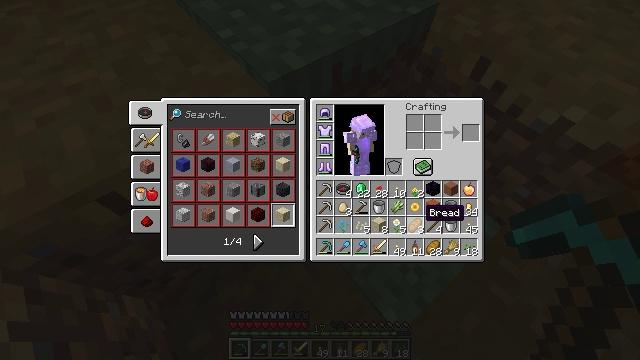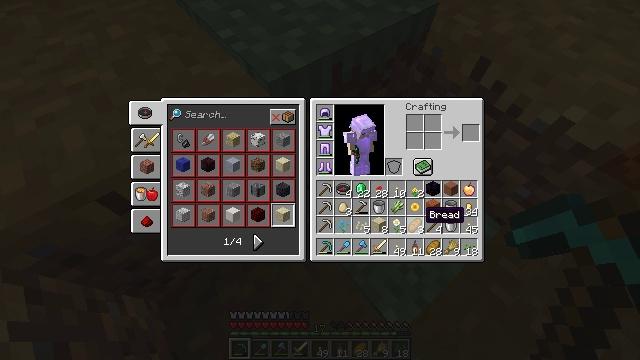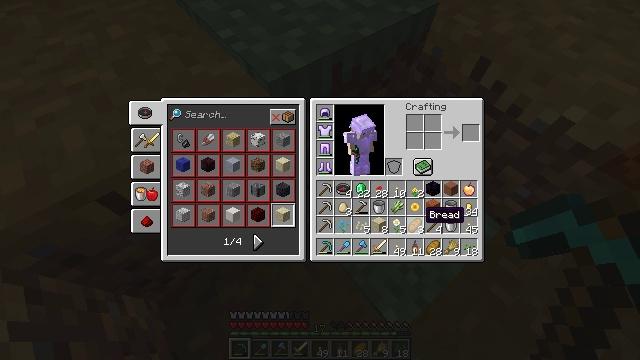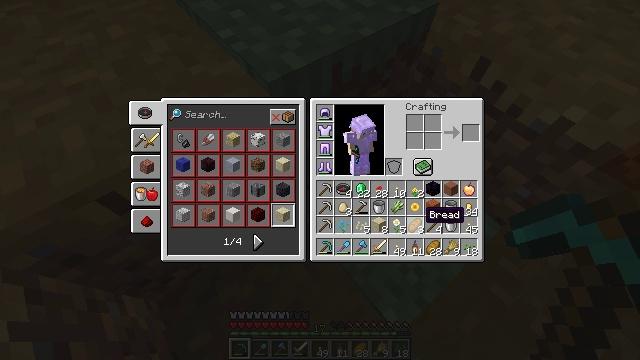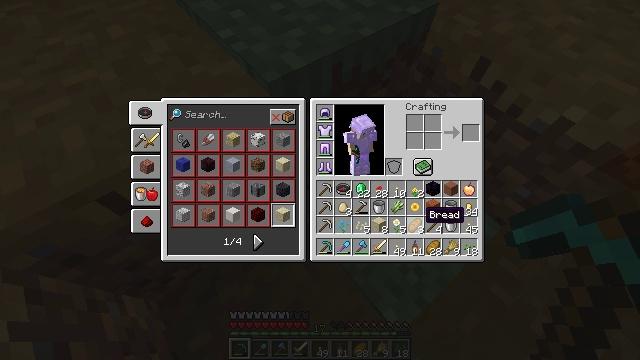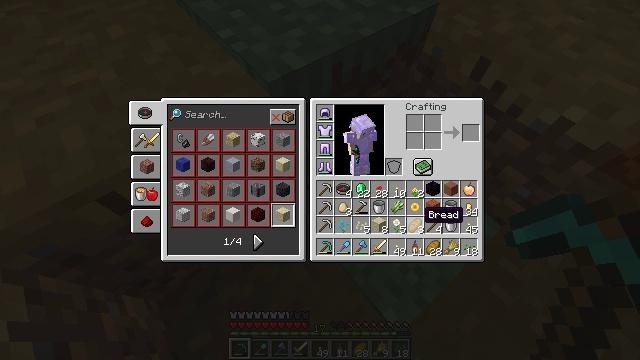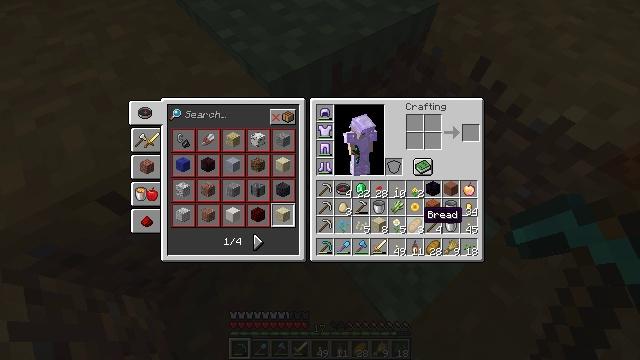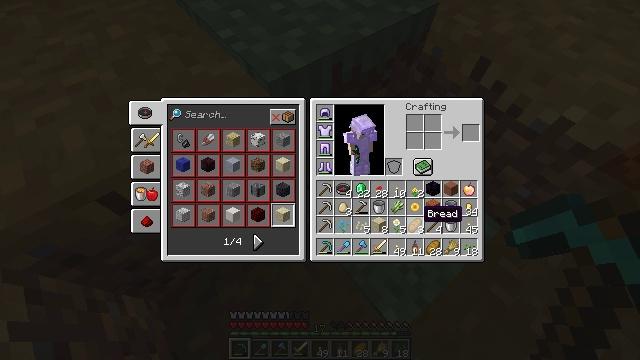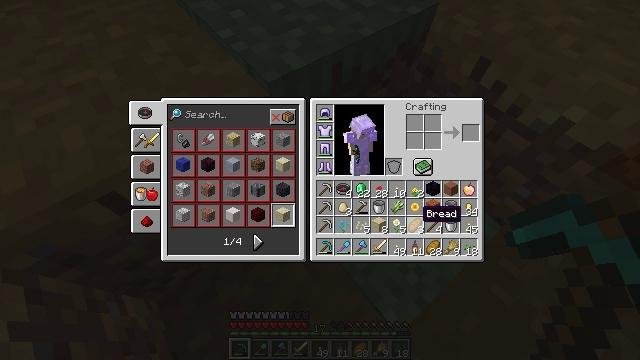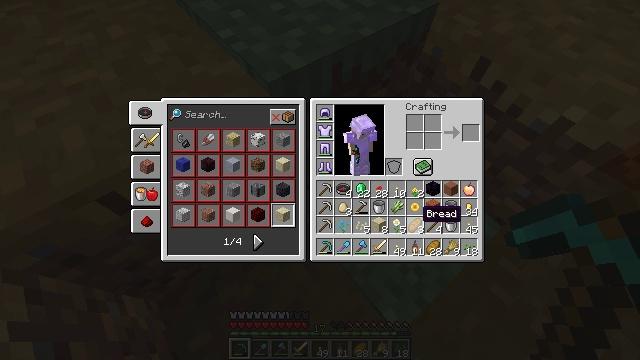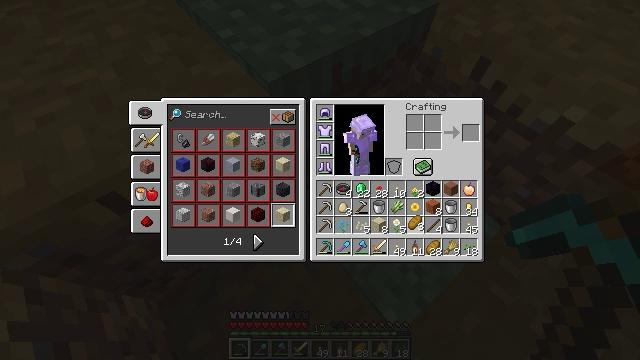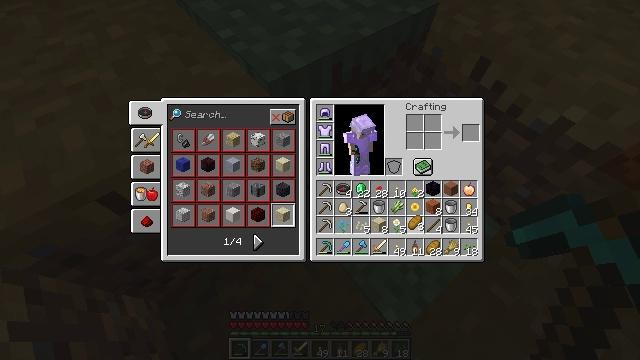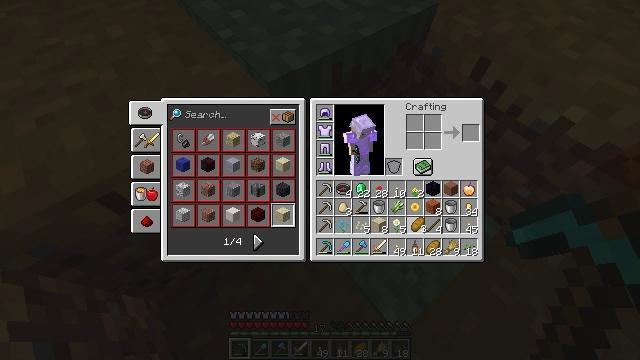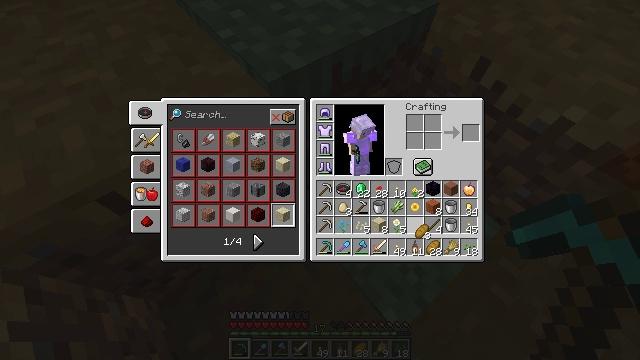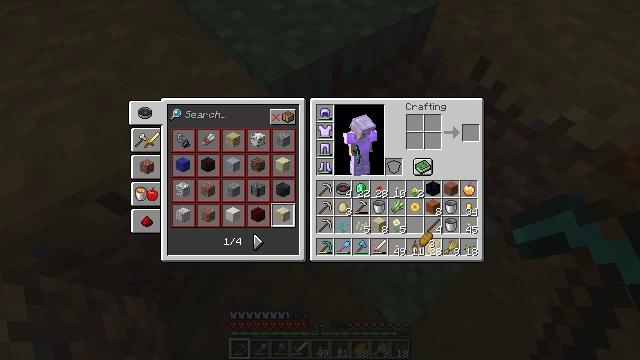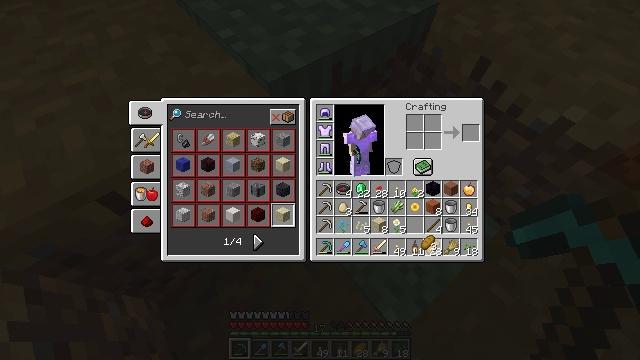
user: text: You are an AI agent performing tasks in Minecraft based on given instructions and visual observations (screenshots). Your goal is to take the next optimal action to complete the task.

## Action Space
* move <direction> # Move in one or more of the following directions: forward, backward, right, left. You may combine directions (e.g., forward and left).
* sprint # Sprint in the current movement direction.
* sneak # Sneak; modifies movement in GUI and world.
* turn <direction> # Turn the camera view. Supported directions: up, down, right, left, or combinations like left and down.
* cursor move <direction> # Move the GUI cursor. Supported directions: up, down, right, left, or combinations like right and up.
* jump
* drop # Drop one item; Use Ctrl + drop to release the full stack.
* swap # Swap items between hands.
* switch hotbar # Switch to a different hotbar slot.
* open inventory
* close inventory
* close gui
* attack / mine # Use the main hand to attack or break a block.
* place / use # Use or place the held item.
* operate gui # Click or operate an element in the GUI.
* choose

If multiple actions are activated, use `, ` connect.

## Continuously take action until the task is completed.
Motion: motion action
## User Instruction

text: Collect the pumpkin by holding left button.
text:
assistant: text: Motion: no_op
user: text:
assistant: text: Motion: no_op
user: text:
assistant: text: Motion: no_op
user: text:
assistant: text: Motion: no_op
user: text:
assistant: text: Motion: no_op
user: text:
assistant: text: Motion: no_op
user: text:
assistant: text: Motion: no_op
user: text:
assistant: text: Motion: no_op
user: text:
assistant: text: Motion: no_op
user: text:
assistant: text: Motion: operate gui
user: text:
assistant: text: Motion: operate gui
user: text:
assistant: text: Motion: no_op
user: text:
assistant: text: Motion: cursor move down
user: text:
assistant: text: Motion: cursor move down
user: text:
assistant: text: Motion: no_op
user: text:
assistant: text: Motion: no_op
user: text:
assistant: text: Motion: operate gui
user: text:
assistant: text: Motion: operate gui
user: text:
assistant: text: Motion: operate gui
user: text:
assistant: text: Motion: no_op
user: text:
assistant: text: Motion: no_op
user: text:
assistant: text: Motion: no_op
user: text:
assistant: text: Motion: no_op
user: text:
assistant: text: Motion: cursor move up
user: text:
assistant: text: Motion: no_op
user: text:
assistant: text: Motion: no_op
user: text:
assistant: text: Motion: no_op
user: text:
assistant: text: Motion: no_op
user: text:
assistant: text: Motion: no_op
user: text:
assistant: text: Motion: no_op